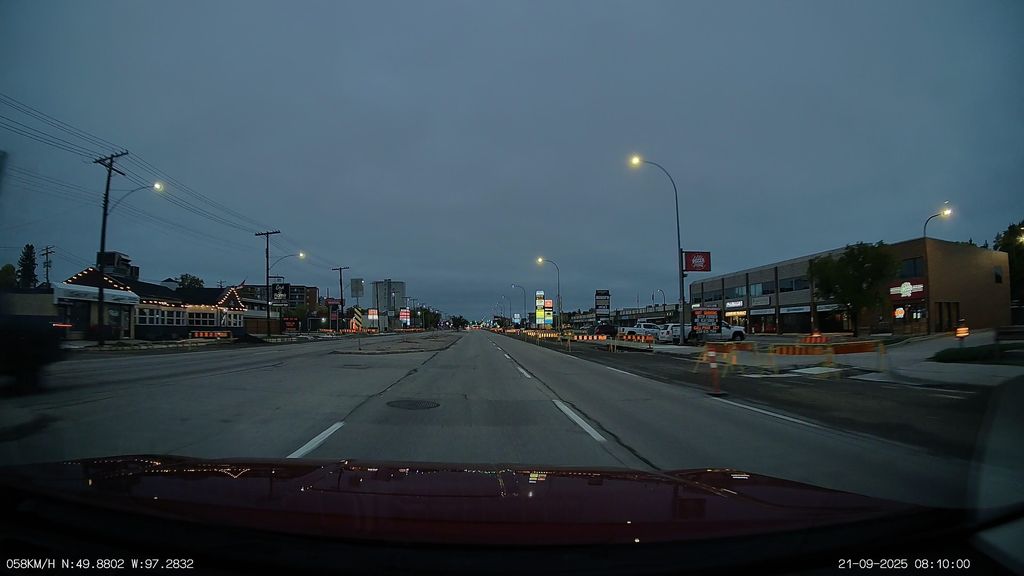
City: winnipeg